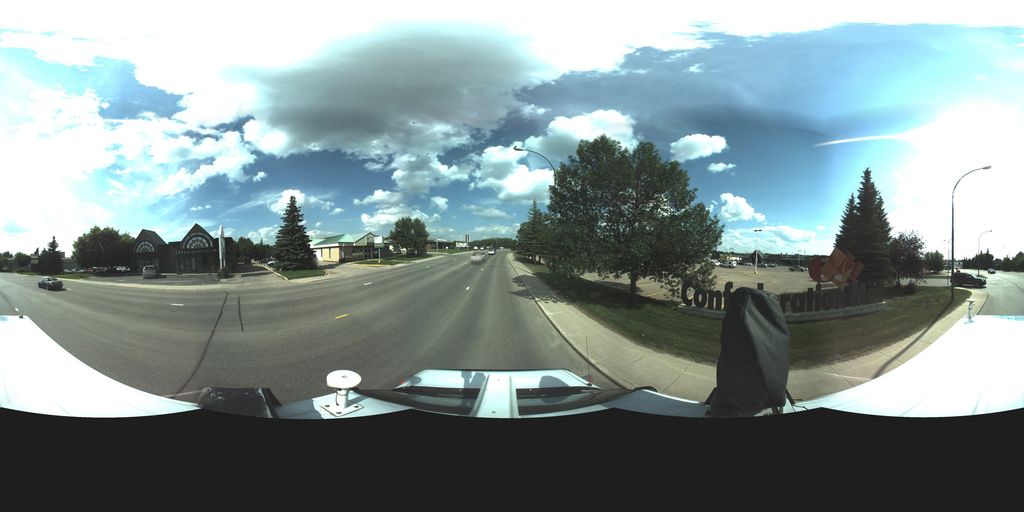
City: saskatoon